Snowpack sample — Loveland Pass, Silver Plume, Colorado, USA (1/12/25, 11:40 AM MST)
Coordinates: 39.66, -105.88
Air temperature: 7 °F
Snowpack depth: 140 cm
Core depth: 10 cm
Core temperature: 41 °F
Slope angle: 11°, slope face: 30°
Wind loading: high
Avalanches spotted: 2
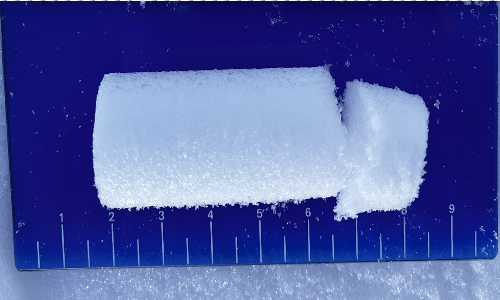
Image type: core
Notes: Pilot using slightly modified coring method that took too large segment for snow profile picturing, advised not to use in higher level models. Two avalanche on south face nearby, partially cloudy with light snow in the last 24 hours. Lots of wind loading on eastern features.